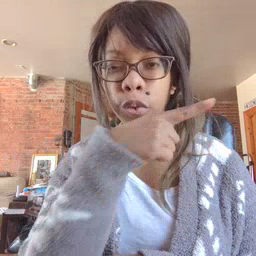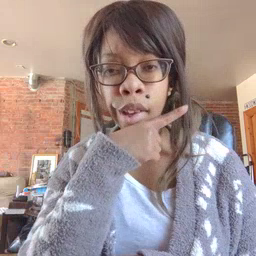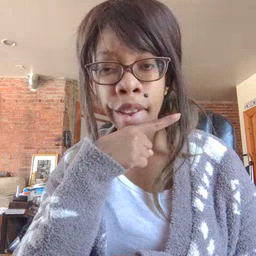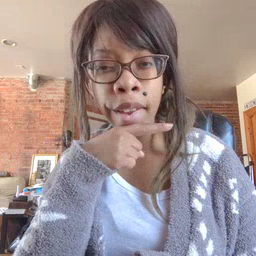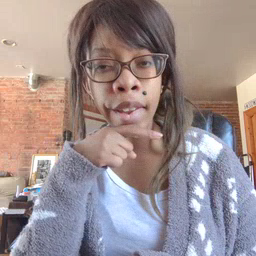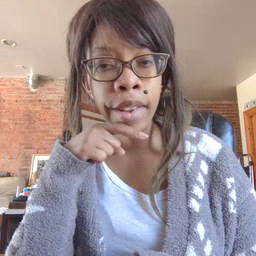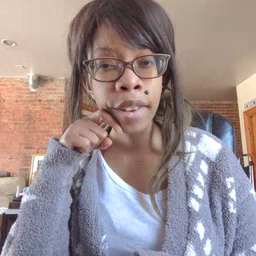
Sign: dry